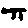
Label: cat